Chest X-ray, AP view. Patient: 57 years old, sex M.
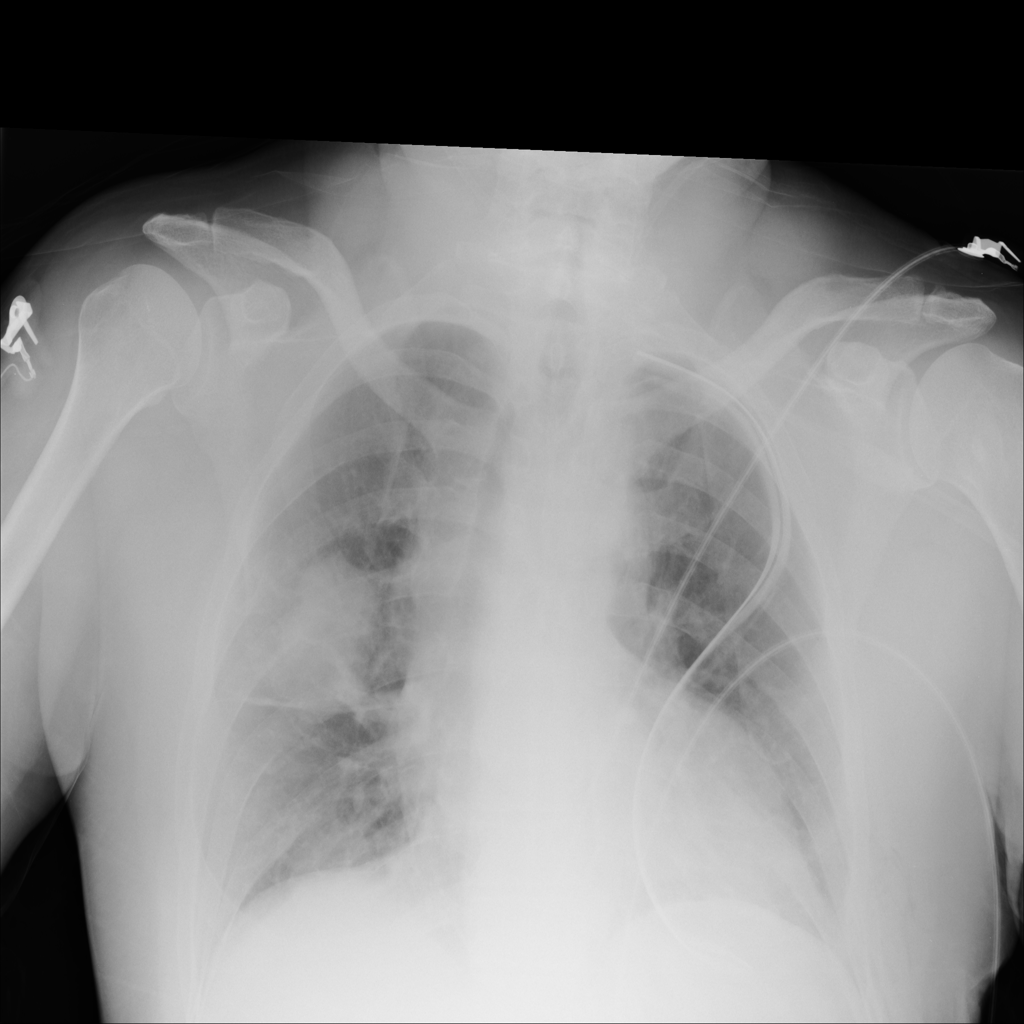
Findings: Effusion, Mass, Pleural_Thickening, Pneumothorax